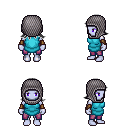
a pixel art fantasy rpg character, female body template, dark elf, purple skin, teal tunic, magenta pants, gray loose hair, chain hood, cloth bracers, four views (front, back, left, right), 2x2 character sprite sheet, small pixel art, hard edges, no anti-aliasing